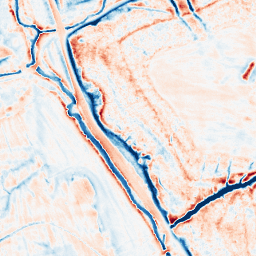
Category: edge_preserving
Decomposition family: anisotropic_diffusion
Decomposition parameters: iterations: 50
kappa: 10
gamma: 0.15
Upsampling method: sinc_hamming
Upsampling parameters: scale: 4
kernel_size: 8
Upsampling scale: 4